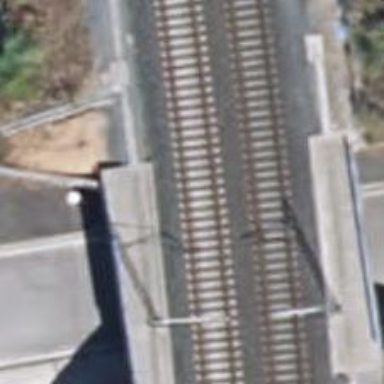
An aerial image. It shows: Railway with electrified contact lines.